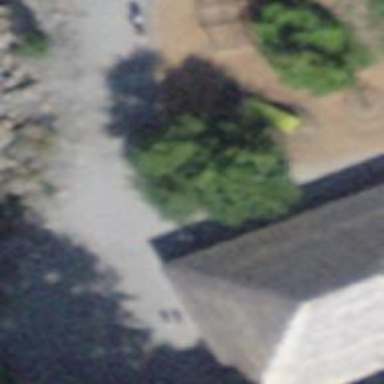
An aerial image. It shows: Needle-leaved tree in its natural environment.